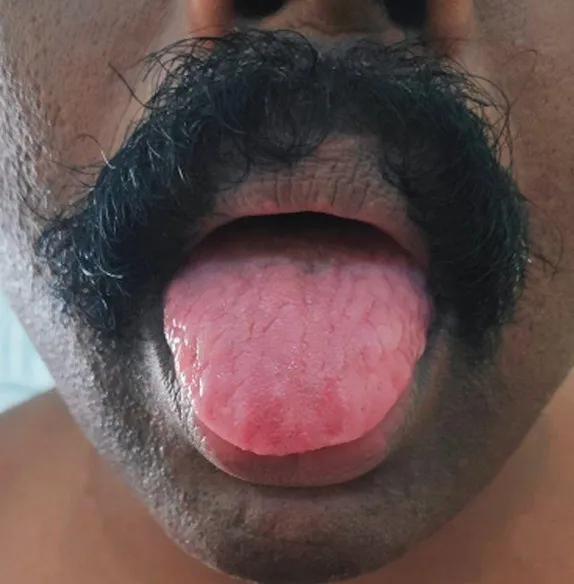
marked reduction in atrophy and furrowed/fissured appearance of tongue after therapy for 3 months.
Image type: medical_photograph (oral_photograph)